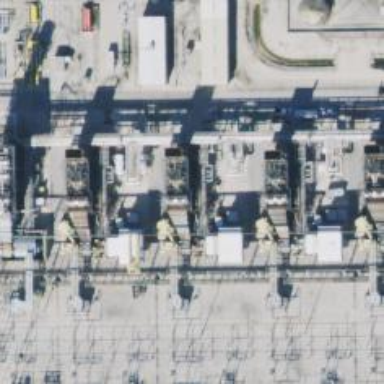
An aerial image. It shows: Gas turbine power generator.